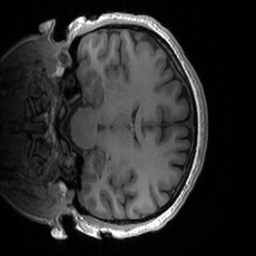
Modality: T1w
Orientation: coronal
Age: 25
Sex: female
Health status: healthy